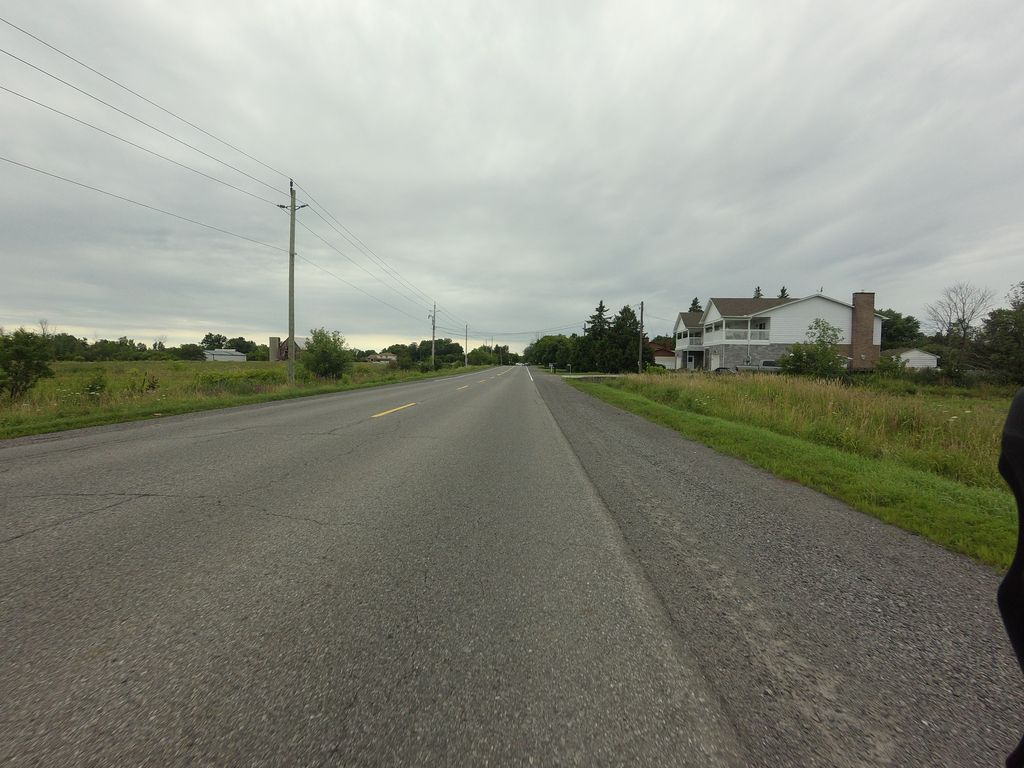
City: ottawa-gatineau